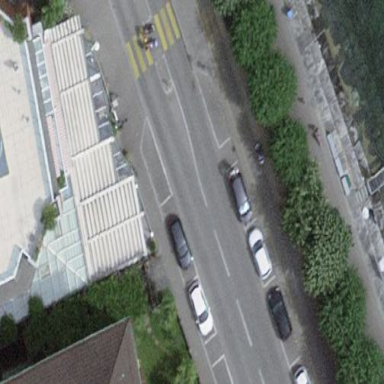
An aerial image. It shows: Parking lane with asphalt surface.